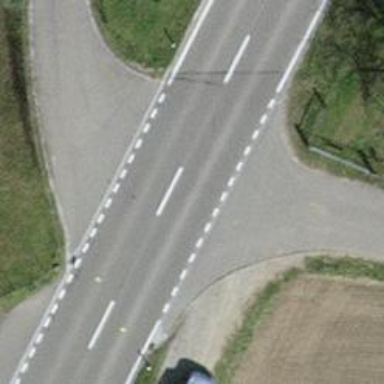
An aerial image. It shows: Primary highway with asphalt surface and separate sidewalk.